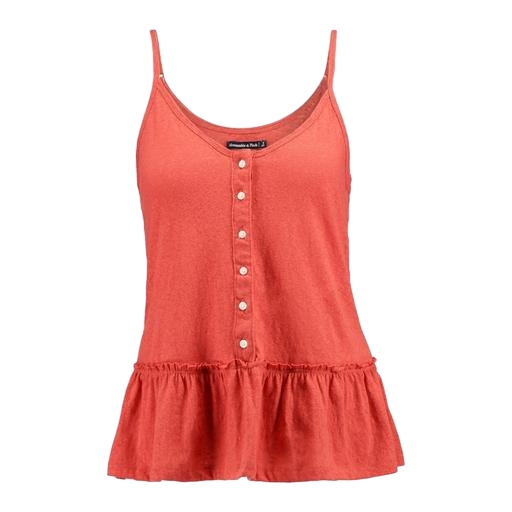
orange peplum cami, red ruffled-hem top, orange tank top, white background